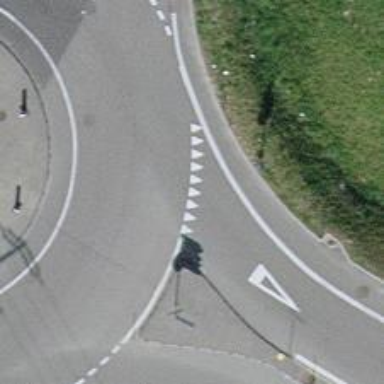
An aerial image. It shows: Road with "give way" sign.